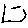
Label: square